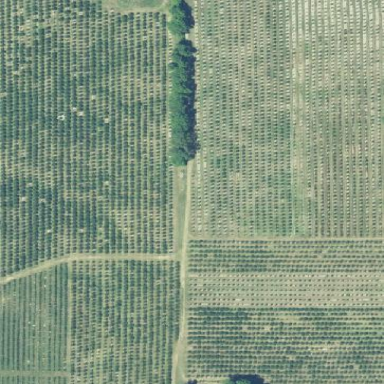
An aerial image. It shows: Orchard.